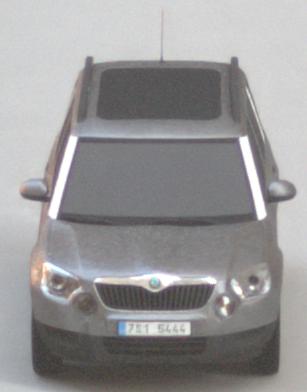
Make: Skoda
Model: Yeti 1.2 TSI
Detailed model: Yeti
Model produced from: 2009/11
Model produced until: 2011/10
Doors: 5
Color: gray
Road condition: dry road
Daytime: morning or afternoon
Contrast: medium contrast